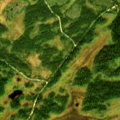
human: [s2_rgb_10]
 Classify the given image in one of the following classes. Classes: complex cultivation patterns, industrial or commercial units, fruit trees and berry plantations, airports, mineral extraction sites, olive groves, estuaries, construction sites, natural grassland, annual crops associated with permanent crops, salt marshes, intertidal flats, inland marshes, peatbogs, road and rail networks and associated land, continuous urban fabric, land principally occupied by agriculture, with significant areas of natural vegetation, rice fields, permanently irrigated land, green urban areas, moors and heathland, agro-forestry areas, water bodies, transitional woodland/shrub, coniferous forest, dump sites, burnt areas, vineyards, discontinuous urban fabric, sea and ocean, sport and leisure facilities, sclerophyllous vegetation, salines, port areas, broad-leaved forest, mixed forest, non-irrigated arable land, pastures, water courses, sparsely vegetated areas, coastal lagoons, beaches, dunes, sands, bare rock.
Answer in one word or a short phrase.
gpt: coniferous forest, transitional woodland/shrub, peatbogs